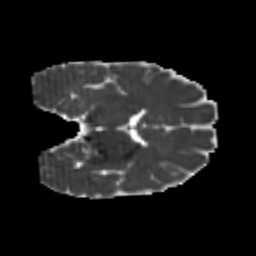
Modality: MD
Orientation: coronal
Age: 21
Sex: male
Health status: healthy
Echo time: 0.074 s